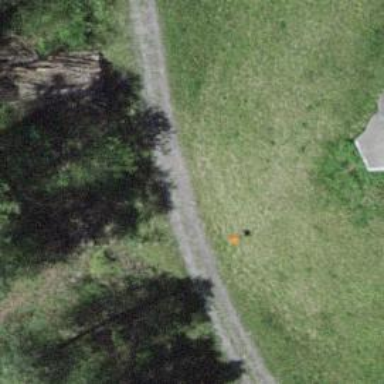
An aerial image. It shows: Aerial marker.